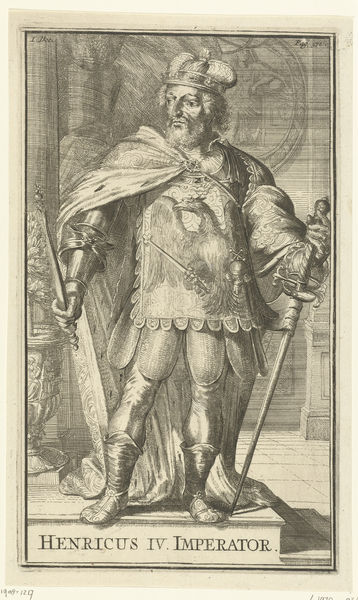
Titel: Portret van Hendrik IV
Künstler: Romeyn de Hooghe
Standort: Amsterdam
Institution: Rijksmuseum
Schlagwörter: aigle, couronne, épée, roi, sceptre, cape, armure, empereur, ape, courone, henricus iv imperator